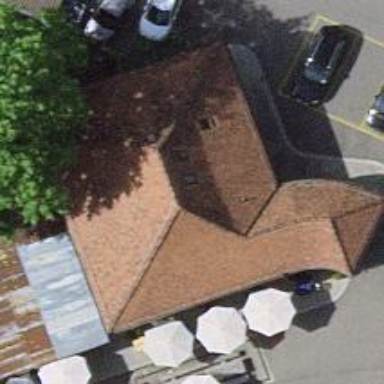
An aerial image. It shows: Restaurant.